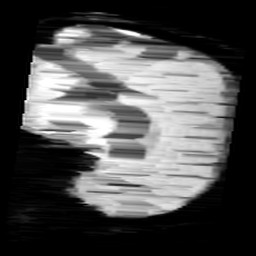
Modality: minIP
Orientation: sagittal
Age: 12
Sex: male
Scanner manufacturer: siemens
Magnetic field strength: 3 T
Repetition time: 0.027 s
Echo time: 0.02 s